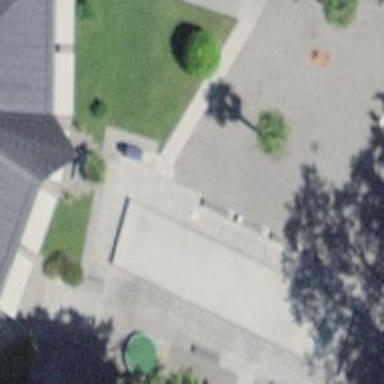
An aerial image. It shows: Concrete bench.